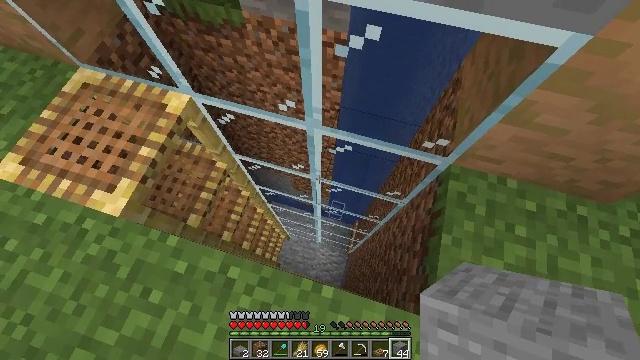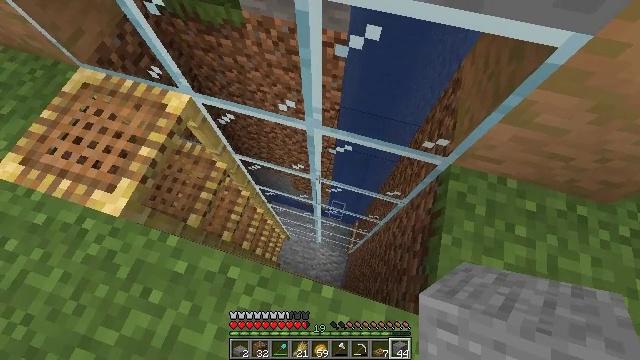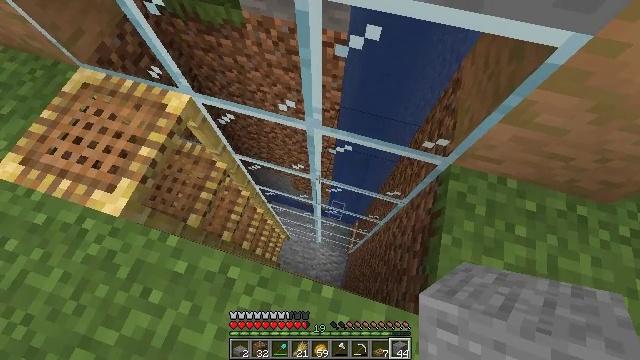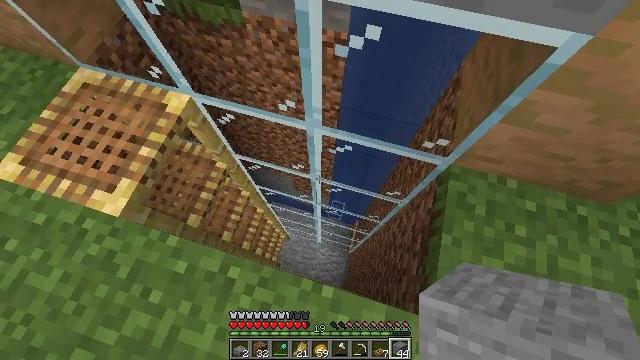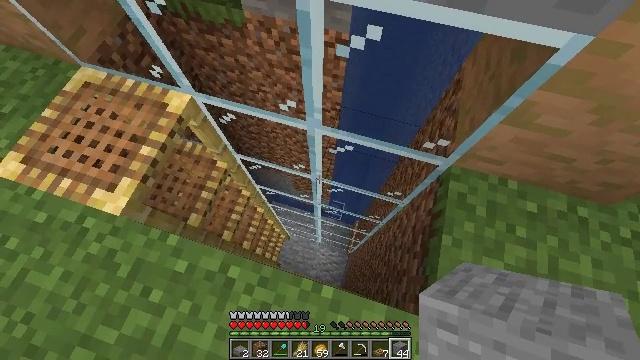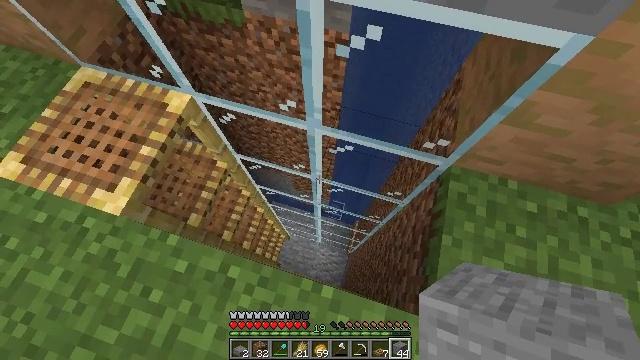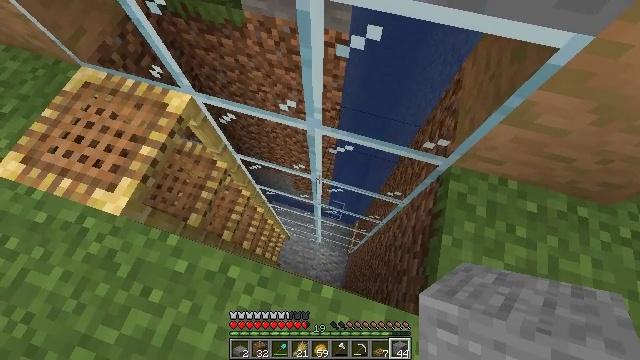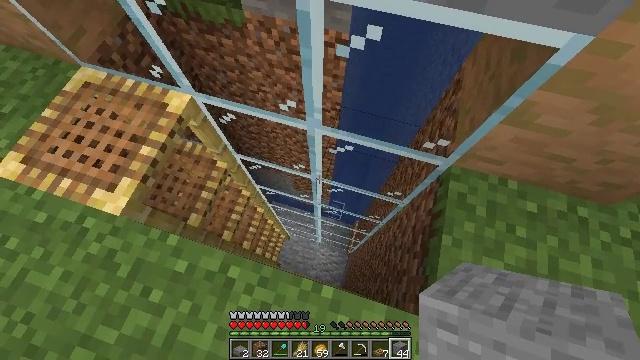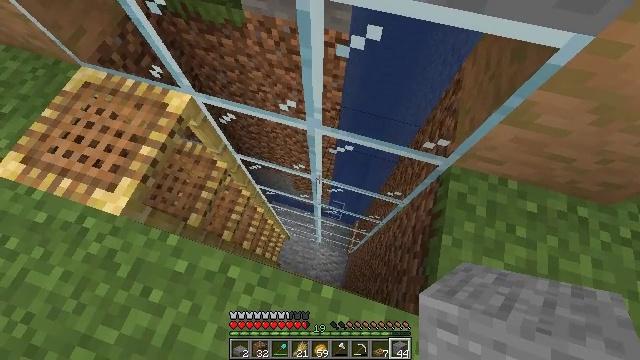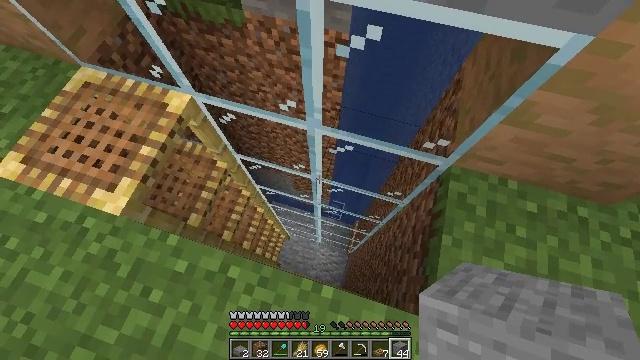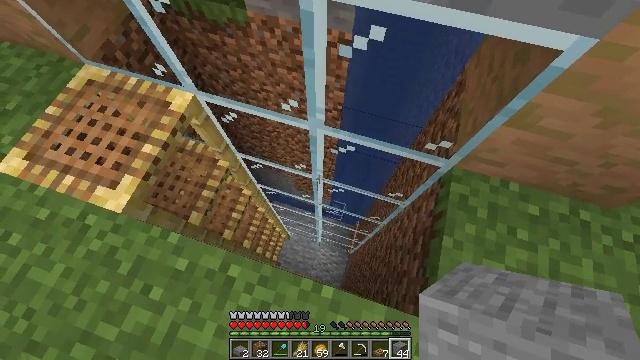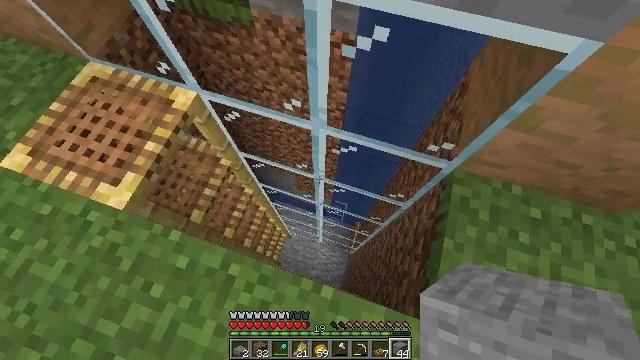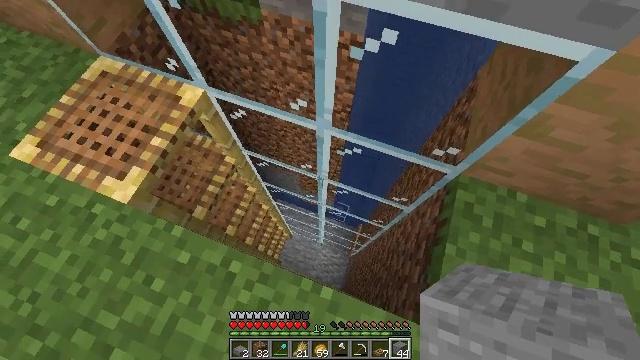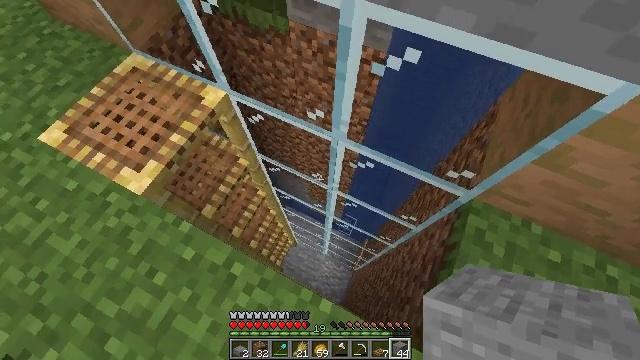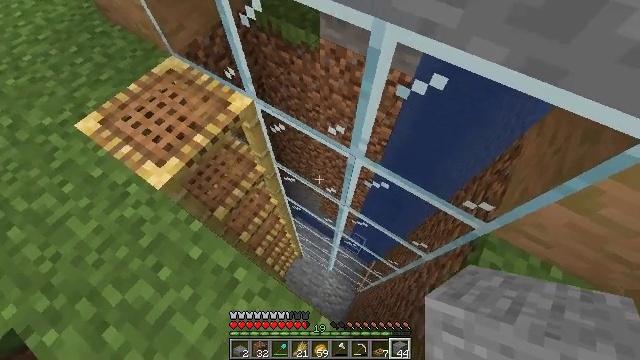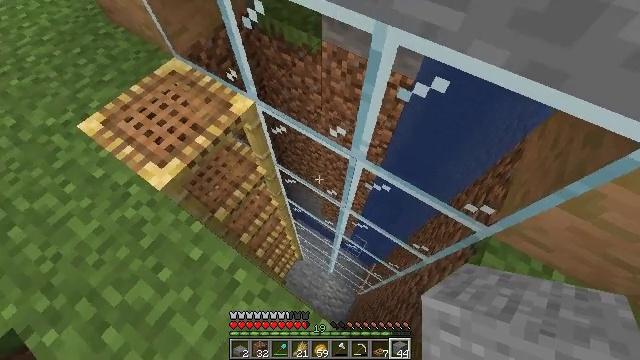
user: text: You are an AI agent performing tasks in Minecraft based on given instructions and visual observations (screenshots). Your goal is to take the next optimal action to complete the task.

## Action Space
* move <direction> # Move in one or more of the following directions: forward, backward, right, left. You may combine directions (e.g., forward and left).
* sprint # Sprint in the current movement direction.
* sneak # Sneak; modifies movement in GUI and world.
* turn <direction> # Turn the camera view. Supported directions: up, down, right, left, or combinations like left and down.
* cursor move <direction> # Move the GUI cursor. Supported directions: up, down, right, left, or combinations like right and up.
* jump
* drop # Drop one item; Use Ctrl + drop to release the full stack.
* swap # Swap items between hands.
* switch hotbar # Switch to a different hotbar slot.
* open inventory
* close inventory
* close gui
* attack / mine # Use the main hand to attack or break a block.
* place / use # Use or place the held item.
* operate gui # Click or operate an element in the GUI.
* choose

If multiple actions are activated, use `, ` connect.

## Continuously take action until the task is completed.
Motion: motion action
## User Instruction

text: Craft a jungle sign using sticks and jungle wood planks.
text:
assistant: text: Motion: no_op
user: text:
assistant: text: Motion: no_op
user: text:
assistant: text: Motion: no_op
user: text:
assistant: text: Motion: no_op
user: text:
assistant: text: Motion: no_op
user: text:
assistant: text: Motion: no_op
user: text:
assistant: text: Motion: no_op
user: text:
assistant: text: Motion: no_op
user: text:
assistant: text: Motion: no_op
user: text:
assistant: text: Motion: no_op
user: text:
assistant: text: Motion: no_op
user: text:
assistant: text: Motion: turn left
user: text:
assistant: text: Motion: turn left and up
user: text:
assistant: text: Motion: turn left and up
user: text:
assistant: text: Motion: no_op
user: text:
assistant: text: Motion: turn right and up
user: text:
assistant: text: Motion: turn right and up
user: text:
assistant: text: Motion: turn right and up
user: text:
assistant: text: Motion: turn right and up
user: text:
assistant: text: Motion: turn right and up
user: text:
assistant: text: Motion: turn right and up
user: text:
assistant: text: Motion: no_op
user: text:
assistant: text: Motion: no_op
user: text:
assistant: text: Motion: no_op
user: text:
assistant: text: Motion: no_op
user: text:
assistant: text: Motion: no_op
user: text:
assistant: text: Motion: no_op
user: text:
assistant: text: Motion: no_op
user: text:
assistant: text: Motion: no_op
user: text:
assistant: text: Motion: no_op